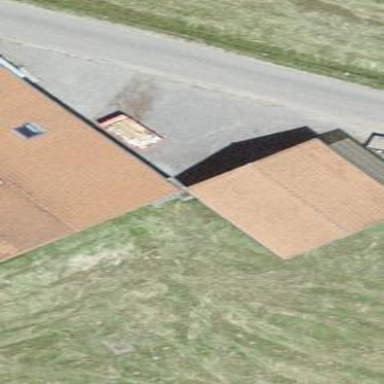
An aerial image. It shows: Garage building.